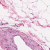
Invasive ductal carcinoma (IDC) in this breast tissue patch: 0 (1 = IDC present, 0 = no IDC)